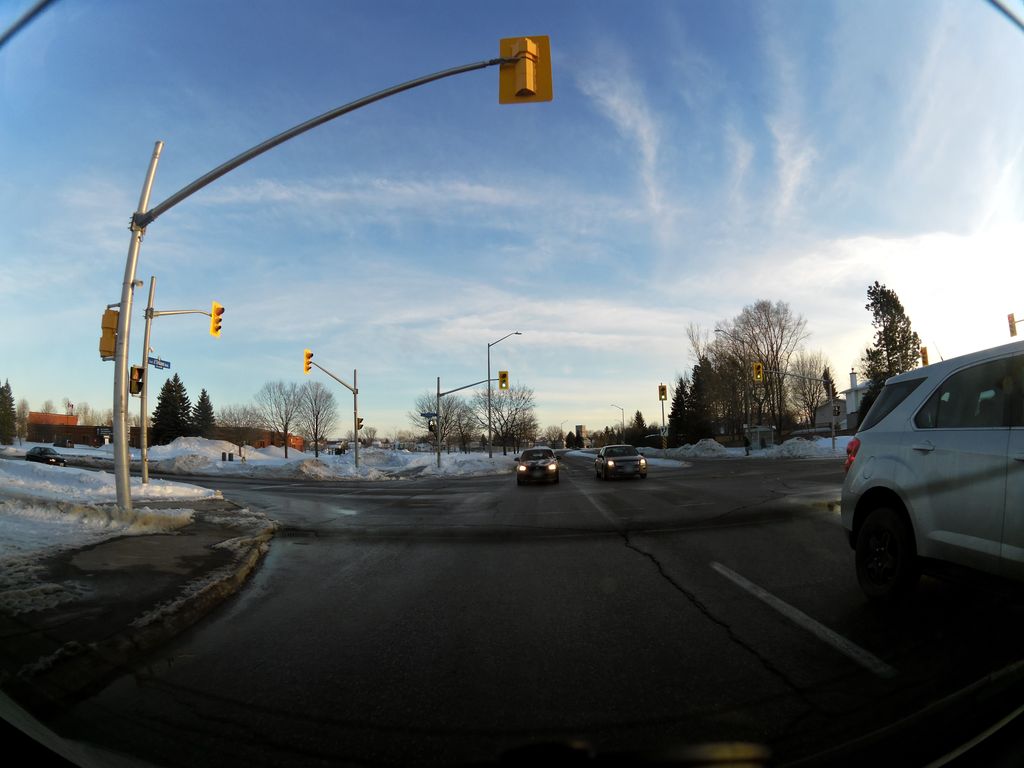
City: ottawa-gatineau